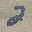
Label: 2